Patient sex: M
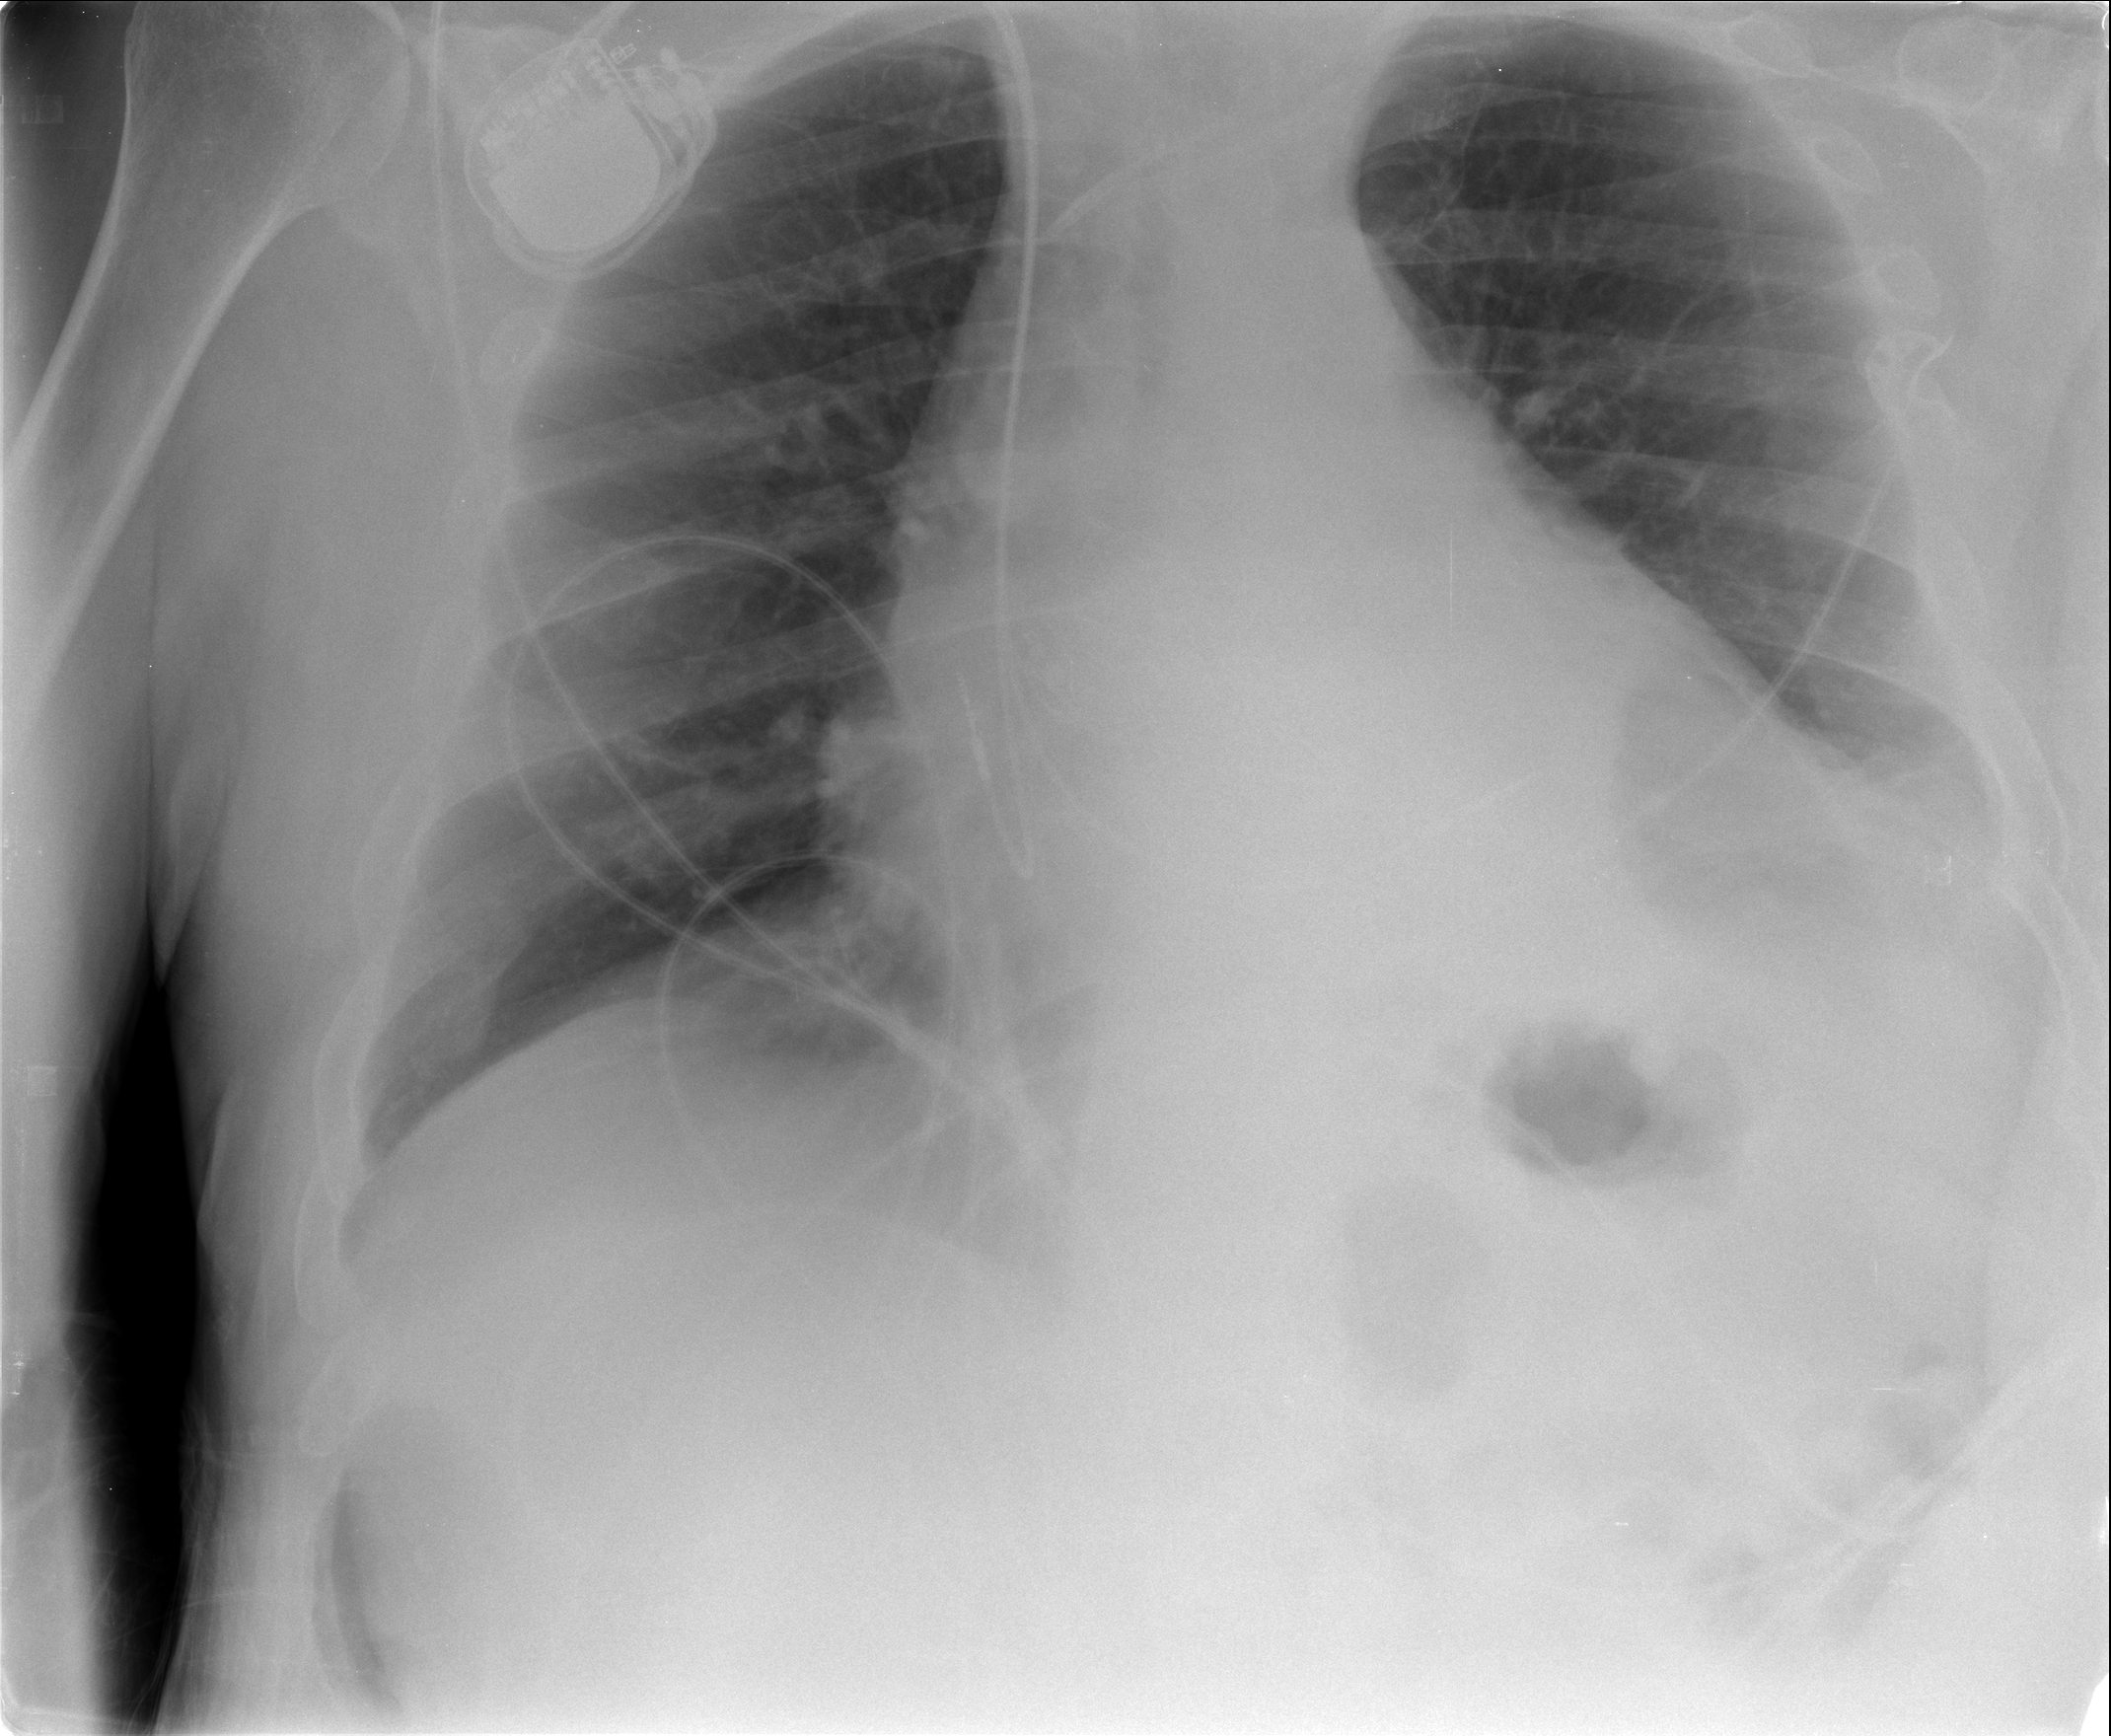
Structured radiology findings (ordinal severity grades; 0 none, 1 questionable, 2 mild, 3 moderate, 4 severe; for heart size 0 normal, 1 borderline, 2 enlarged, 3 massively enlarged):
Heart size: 2
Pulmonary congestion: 2
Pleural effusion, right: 0
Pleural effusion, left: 2
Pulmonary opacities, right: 0
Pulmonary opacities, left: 0
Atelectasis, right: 0
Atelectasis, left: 2